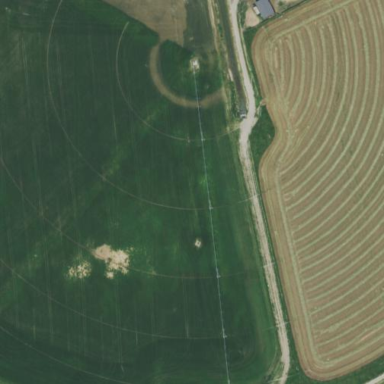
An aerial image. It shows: Farmland with pivot irrigation system.